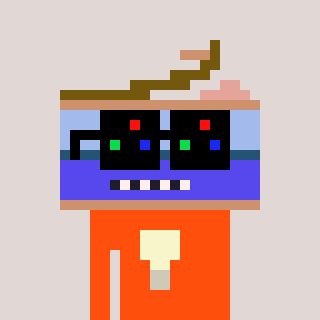
a pixel art character with square black sunglasses, a canned ham-shaped head and a orange-colored body on a warm background